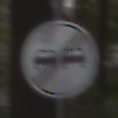
Verkehrszeichen: EndeUeberholverbot
Umgebung: Outdoor, Nature
Tageszeit: Midday
Wetter: Overcast
Licht: Natural
Jahreszeit: NotSpecified
Kontrast: LowContrast